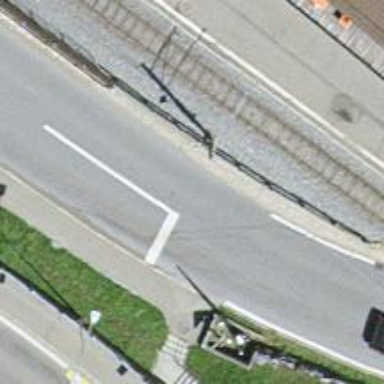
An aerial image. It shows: Crossing on the road.